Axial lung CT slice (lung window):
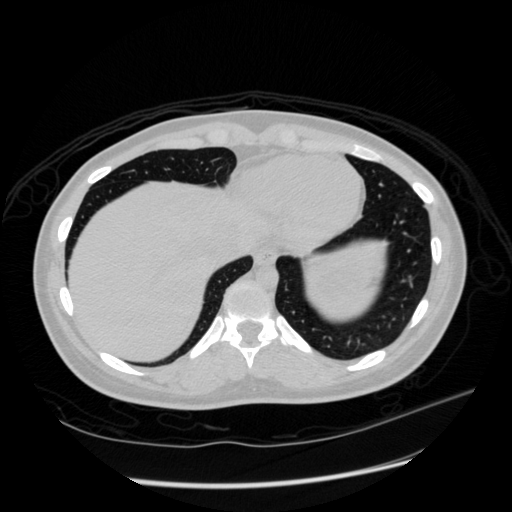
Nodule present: no